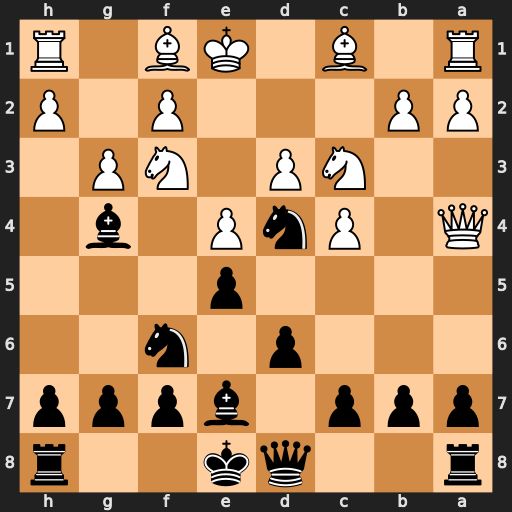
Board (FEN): r2qk2r/ppp1bppp/3p1n2/4p3/Q1PnP1b1/2NP1NP1/PP3P1P/R1B1KB1R
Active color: b
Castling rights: KQkq
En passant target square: -
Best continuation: b5 Nxd4 bxa4